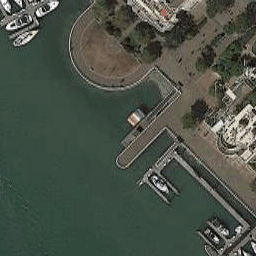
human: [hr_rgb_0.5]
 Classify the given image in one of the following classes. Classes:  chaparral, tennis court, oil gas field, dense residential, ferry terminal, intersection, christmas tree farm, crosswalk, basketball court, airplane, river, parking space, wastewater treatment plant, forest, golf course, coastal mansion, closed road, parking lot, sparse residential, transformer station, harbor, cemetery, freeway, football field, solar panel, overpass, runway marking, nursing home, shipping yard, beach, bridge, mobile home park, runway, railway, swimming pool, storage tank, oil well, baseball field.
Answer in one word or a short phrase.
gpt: ferry terminal